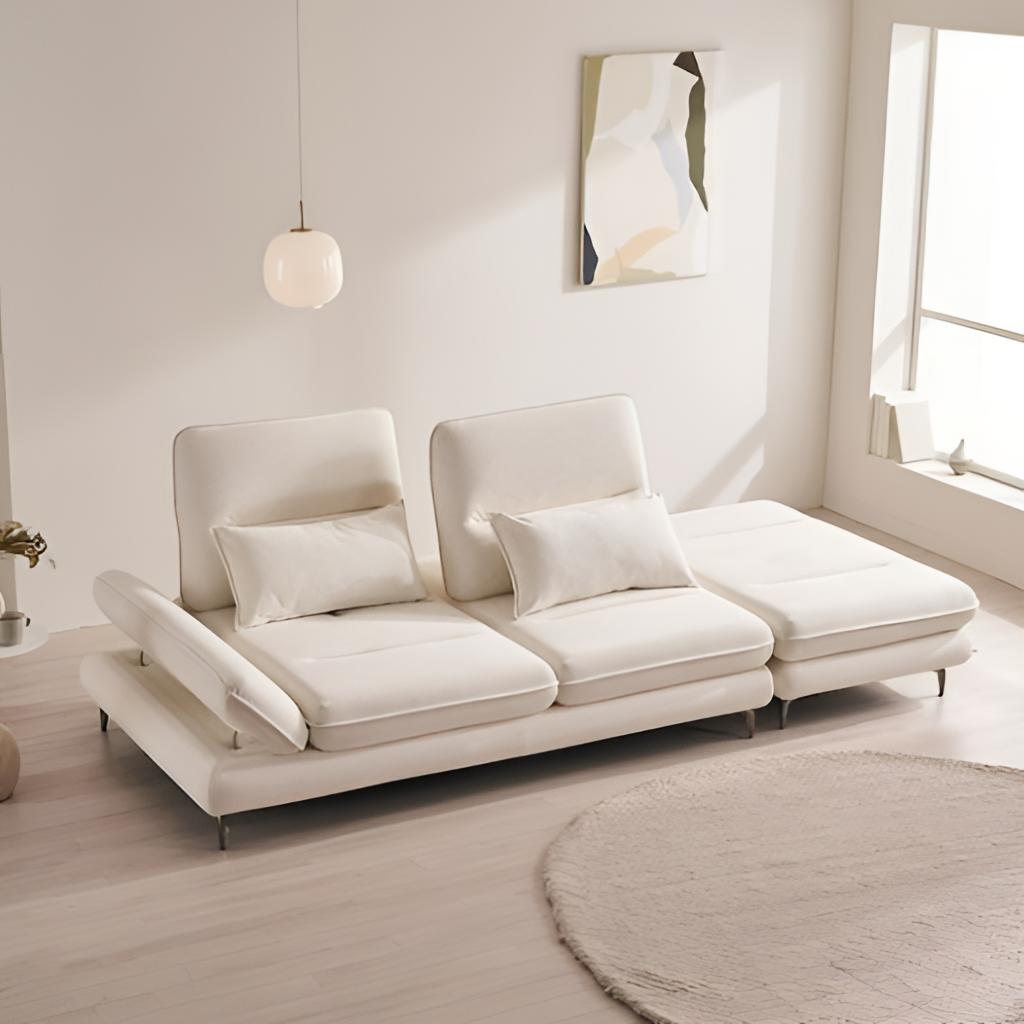
living room, cream leather sofa, paint wallpaper, with solid pattern, wood flooring, with plank pattern, minimalist